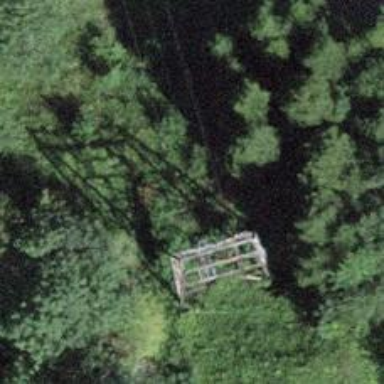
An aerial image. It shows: Pylon used for aerialway.